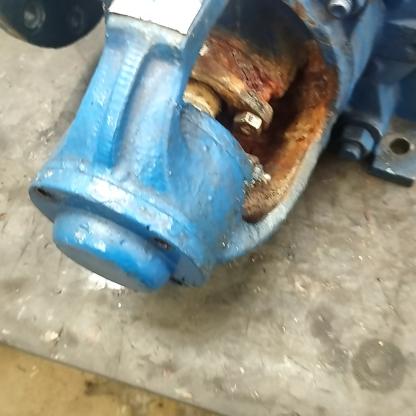
Klasa: inne